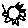
Label: sun